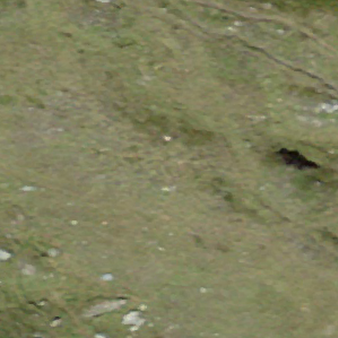
Label: other